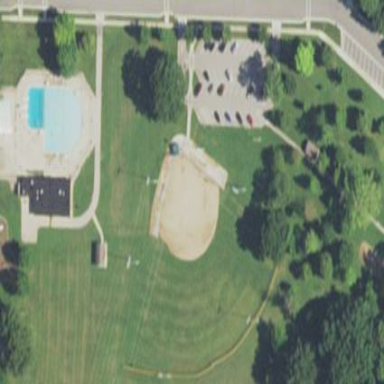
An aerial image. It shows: Baseball pitch for leisure land activities.